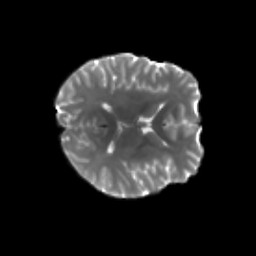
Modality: T2w
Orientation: axial
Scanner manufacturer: siemens
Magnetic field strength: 3 T
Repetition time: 4.16 s
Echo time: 0.0806 s